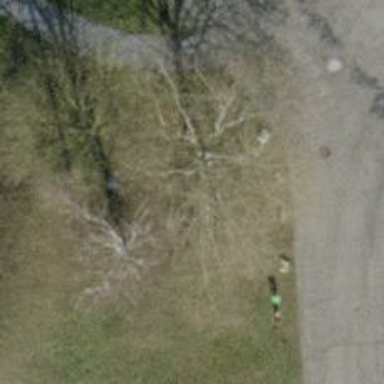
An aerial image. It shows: Brown bench.